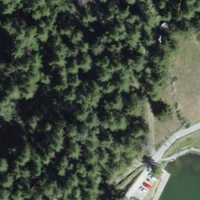
EUNIS habitat code: 44
Species observed at this site:
Phyteuma betonicifolium
Leucanthemum vulgare